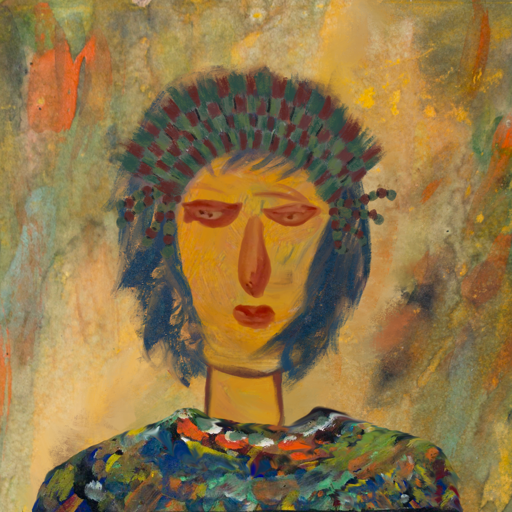
Background: Comrade, Head And Neck Front: After_Raid, Face Front: Pious_Lady, Bust: An_Impression, Hair Front: InTheSun, Head Accessory: After_Raid_Crown, Second Necklace: Blank, Necklace: Blank, Baby: Blank